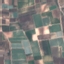
Land use / land cover class: PermanentCrop